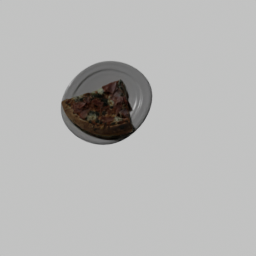
Label: nature